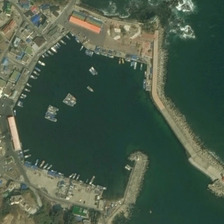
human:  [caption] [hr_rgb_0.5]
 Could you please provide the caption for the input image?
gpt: many buildings are near a port with many boats .

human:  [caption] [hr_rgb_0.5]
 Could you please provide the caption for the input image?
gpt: many buildings are near a port with many boats .

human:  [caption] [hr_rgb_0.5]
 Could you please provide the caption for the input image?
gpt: sea water is slapping the port, which contains a great of boats inside .

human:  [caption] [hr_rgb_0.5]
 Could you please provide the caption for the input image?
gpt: sea water is slapping the port, which contains a great of boats inside .

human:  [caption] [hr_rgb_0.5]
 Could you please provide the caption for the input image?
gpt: many buildings are near a port with many boats .